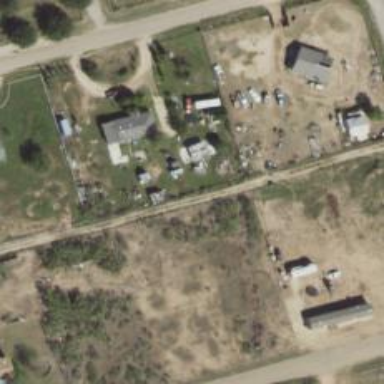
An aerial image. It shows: Alley classified as service road.